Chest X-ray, AP view. Patient: 54 years old, sex F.
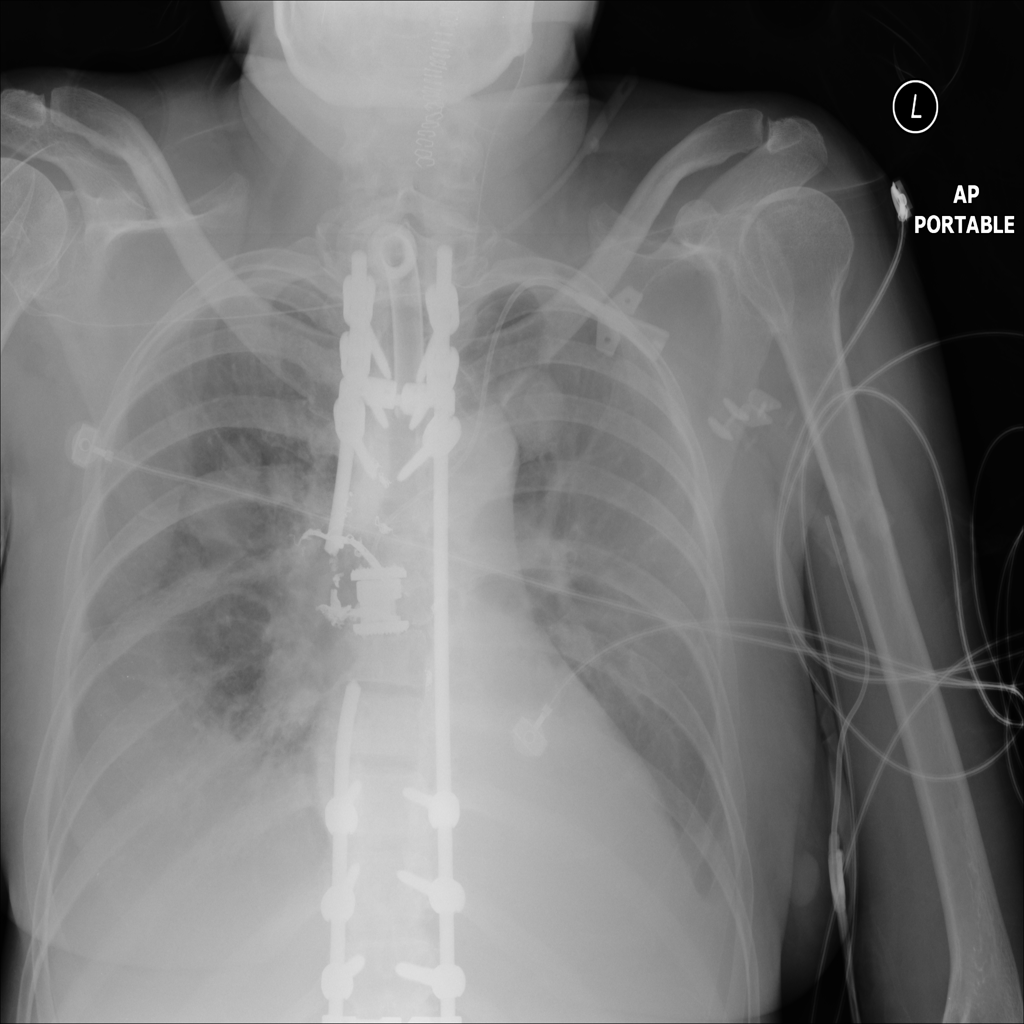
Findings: No Finding